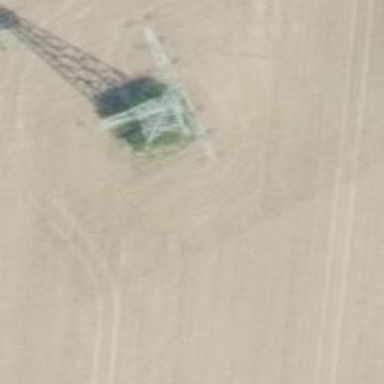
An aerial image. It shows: Three cables of power line.